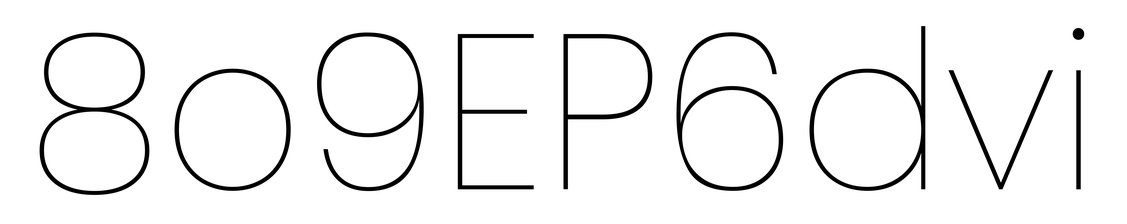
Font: Poppins-Thin